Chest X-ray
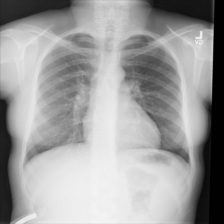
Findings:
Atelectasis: negative
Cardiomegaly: negative
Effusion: negative
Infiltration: negative
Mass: negative
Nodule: negative
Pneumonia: negative
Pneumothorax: negative
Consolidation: negative
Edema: negative
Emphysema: negative
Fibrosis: negative
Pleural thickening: negative
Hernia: negative